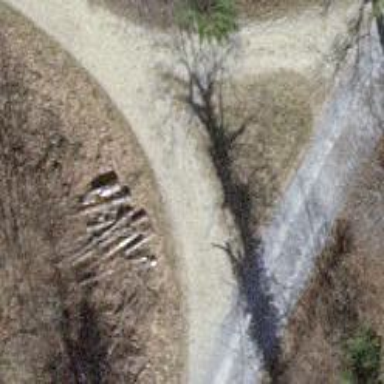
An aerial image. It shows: Compacted track road with grade3 tracktype.